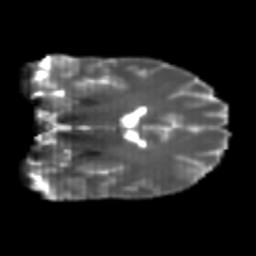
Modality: T2w
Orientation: coronal
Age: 20
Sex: male
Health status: healthy
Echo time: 0.074 s